Question: Suppose I have a form like this:
'''
Name:<input type="text" name="xxx" id="name"/>
Type:<select>
<option>xx</option>
<option>xx</option>
</select>
<input type="submit" disabled="disabled" id="sub" />
'''
Now, I want to check to make sure the user name are unique. And the submit button will be abled only and only if the name is unique. So I use jQuery AJAX to query the database.
But now I wonder when to check it?
First I use this:
'''
$("#name").blur(function () {
$.get(........);
}
'''
But now, in the modern browser they provide the form data save and 'auto-filled' feature. So when user dbclick the input,the browser will provide a list of data (history data) for user to choose (see the image below).

When user choose one of them, the 'blur' event can not be triggered. I also try to use the 'change' event, but it will cause too many request to the server when user use the keybord to input.
How to fix this problem?
None of the answer below is prefect. And now I just use a timer in my page to check the "name" changed or not once per 0.5s. It seems that it meet my requirements.
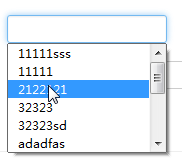
Answer: You could also simply add button for "Check availability" and fire the username uniqueness checking function on the "Check availability" button's click event.
'''
Name:<input type="text" name="xxx" id="name"/> <input type="button" name="checkUsername" id="checkUsername" value="Check availability"/>
Type:<select>
<option>xx</option>
<option>xx</option>
</select>
<input type="submit" disabled="disabled" id="sub" />
$("#checkUsername").click(function (e) {
$.get(........);
e.preventDefault();
return false;
}
'''